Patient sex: M
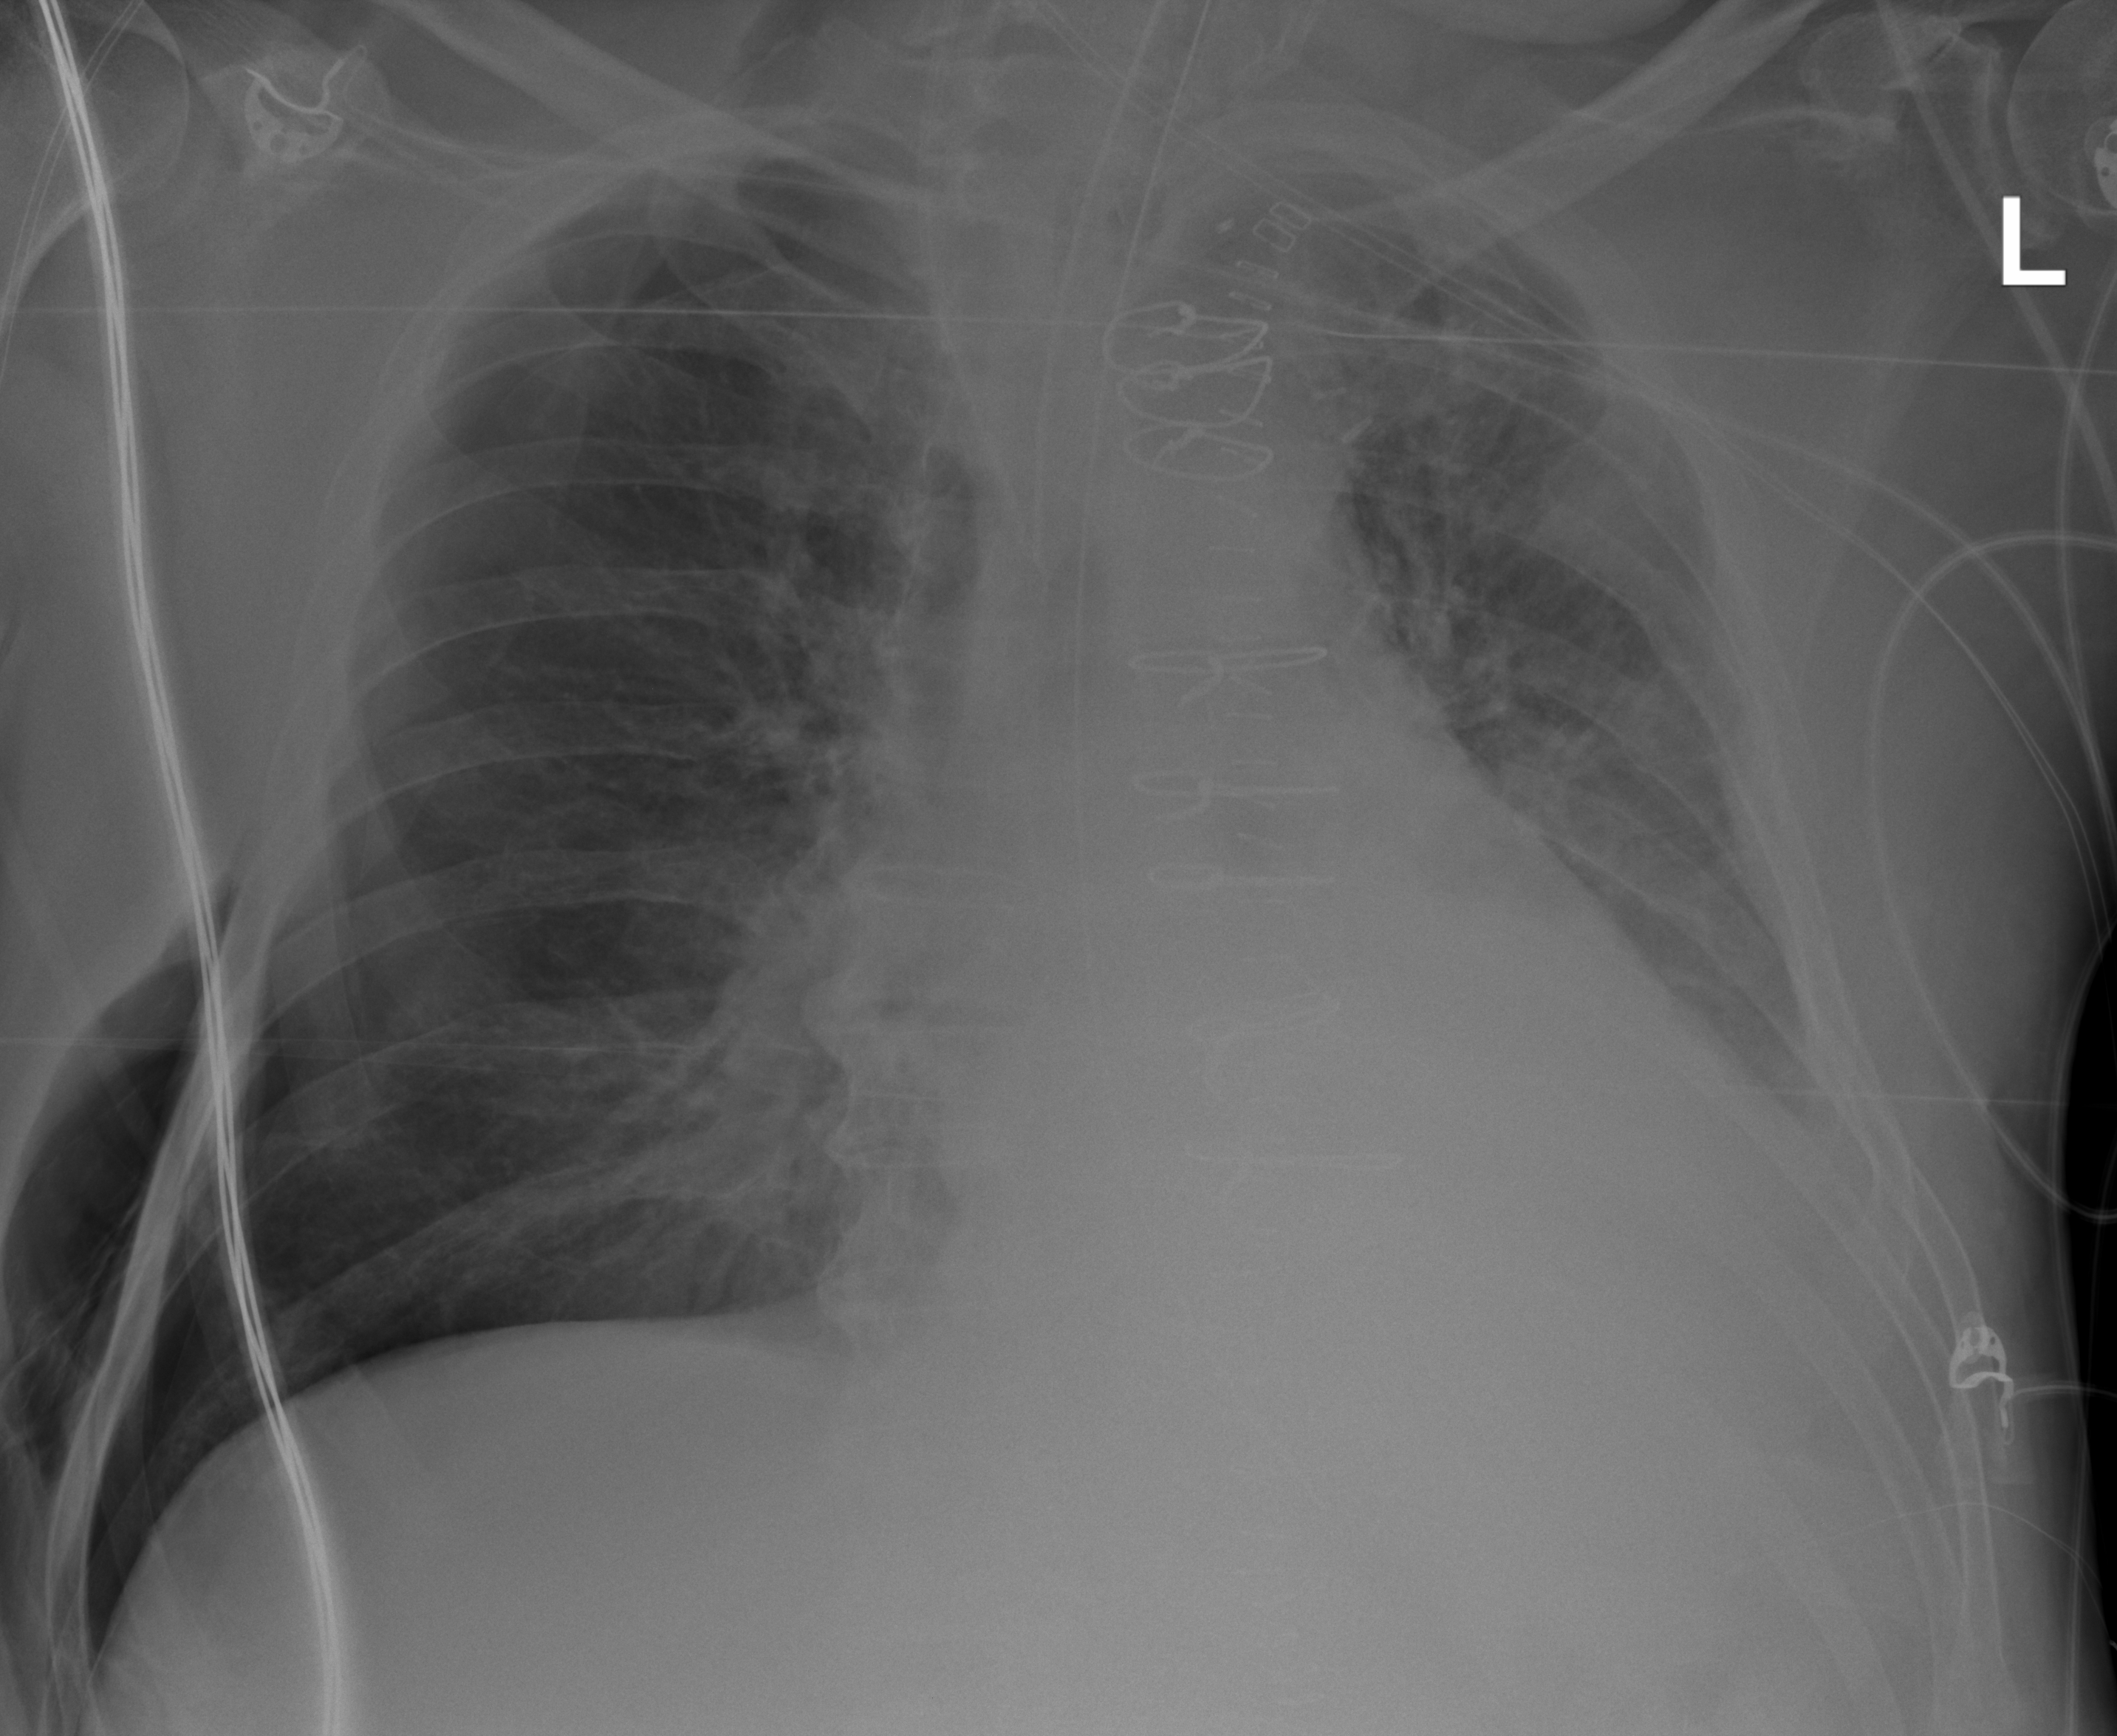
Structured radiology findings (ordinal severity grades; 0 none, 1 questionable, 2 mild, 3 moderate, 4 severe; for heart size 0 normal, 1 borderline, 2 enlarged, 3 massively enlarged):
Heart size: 1
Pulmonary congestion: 2
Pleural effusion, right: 0
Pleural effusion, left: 2
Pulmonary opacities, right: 2
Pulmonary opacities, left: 2
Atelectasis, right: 0
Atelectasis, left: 2